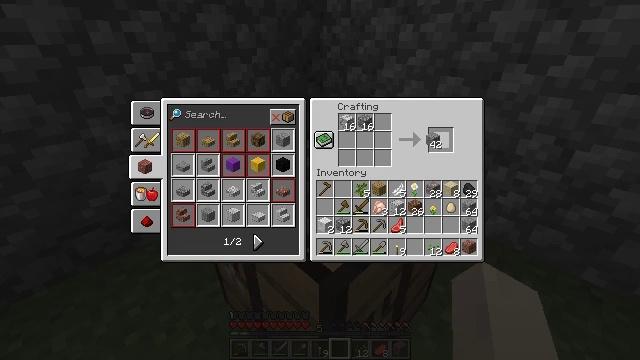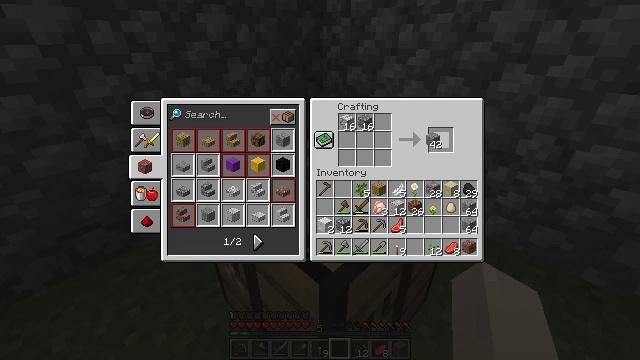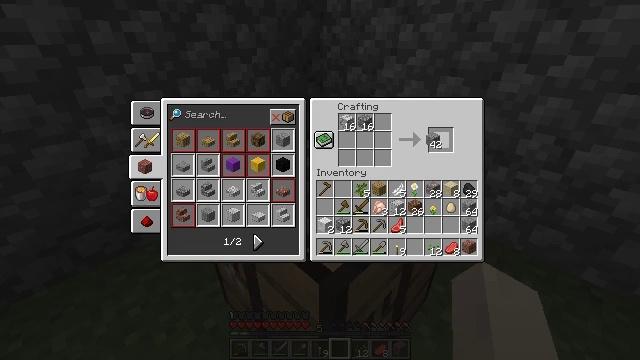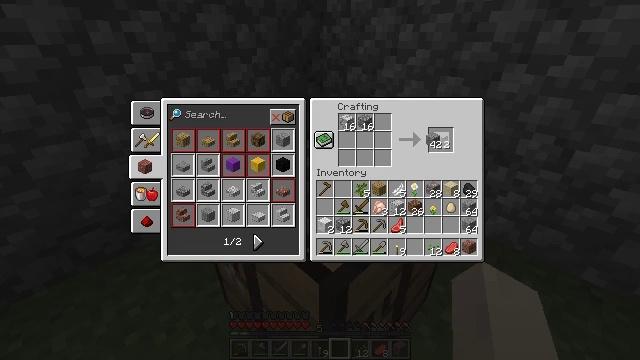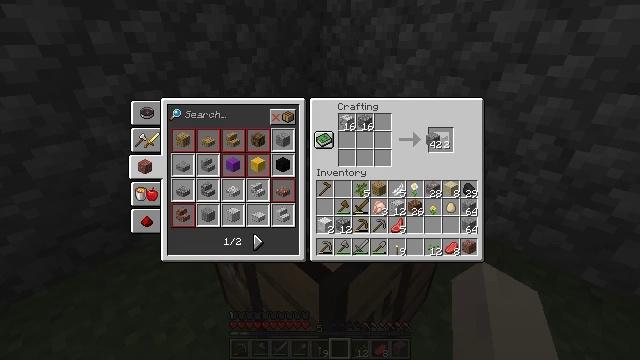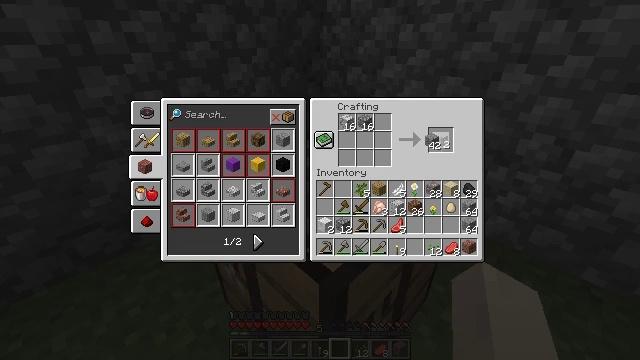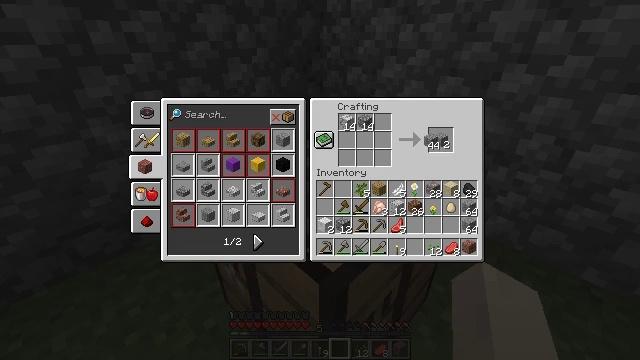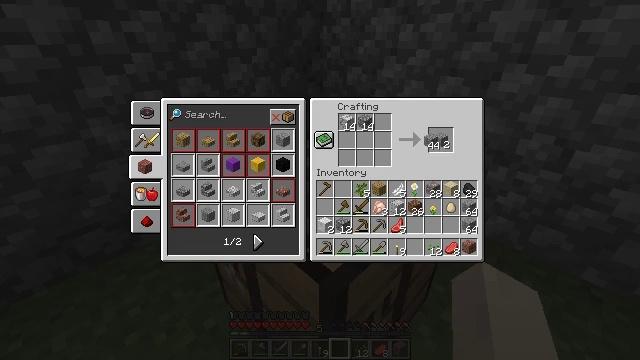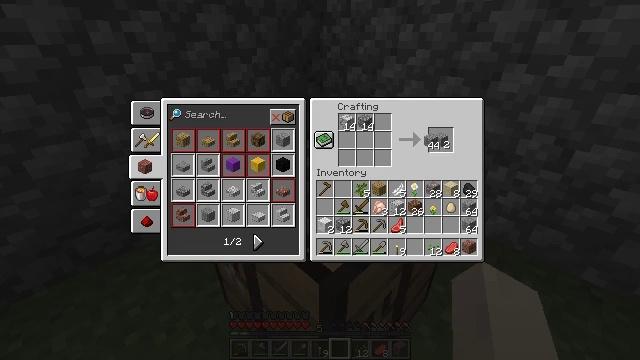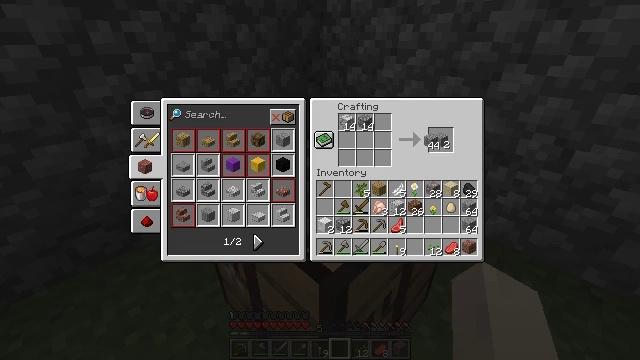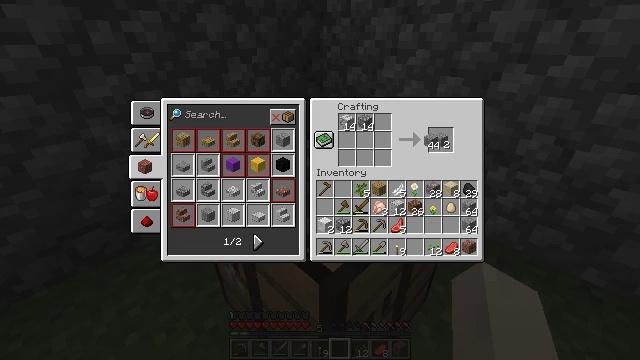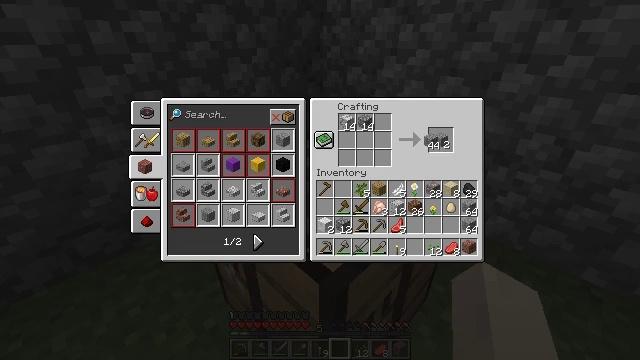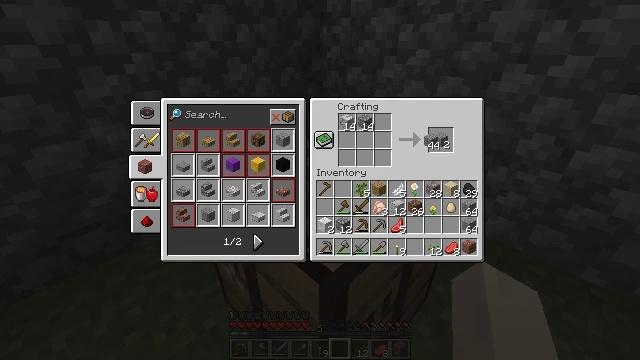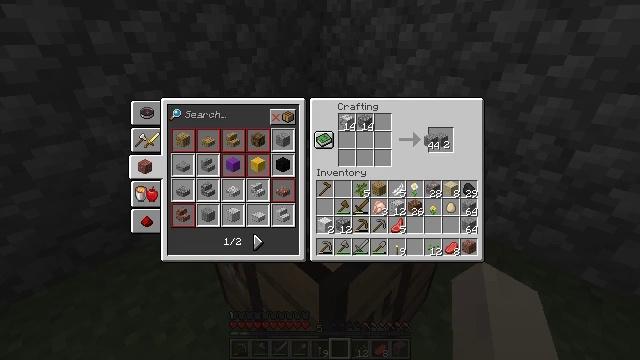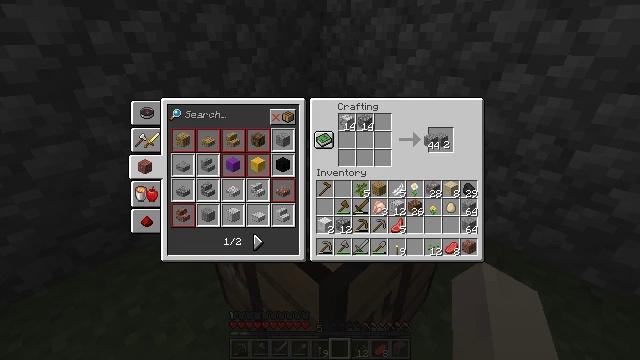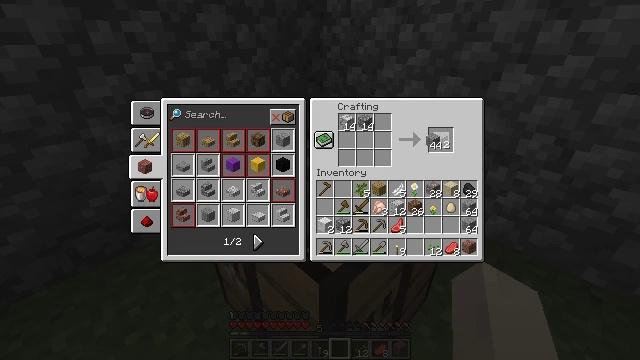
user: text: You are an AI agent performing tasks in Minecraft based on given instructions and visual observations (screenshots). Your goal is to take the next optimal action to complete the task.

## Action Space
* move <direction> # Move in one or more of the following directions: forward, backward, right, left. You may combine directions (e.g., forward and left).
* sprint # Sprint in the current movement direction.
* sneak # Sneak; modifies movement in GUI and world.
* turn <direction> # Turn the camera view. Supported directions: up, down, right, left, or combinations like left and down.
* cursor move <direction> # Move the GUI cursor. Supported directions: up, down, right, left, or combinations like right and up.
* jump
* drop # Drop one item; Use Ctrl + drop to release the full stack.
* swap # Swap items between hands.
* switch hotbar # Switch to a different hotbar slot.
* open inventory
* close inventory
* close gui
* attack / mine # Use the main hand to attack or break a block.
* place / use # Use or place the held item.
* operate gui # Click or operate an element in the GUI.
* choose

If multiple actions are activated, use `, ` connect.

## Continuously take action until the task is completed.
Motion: motion action
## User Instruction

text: Open the crafting table to create andesite.
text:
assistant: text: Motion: operate gui
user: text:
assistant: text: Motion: no_op
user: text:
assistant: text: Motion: operate gui
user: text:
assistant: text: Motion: operate gui
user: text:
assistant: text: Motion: operate gui
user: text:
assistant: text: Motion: no_op
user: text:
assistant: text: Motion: operate gui
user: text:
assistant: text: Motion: operate gui
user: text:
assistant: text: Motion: operate gui
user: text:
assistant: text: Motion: no_op
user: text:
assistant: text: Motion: operate gui
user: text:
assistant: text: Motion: operate gui
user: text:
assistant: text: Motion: operate gui
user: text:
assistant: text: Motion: no_op
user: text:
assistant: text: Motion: no_op
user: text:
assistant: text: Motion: operate gui
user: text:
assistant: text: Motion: operate gui
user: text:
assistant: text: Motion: operate gui
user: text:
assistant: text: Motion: no_op
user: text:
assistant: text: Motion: operate gui
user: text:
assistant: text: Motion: operate gui
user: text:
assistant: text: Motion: operate gui
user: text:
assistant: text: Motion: no_op
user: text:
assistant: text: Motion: operate gui
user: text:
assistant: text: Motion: operate gui
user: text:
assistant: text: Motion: no_op
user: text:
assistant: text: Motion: operate gui
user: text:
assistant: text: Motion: operate gui
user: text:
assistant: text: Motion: operate gui
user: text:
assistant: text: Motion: operate gui